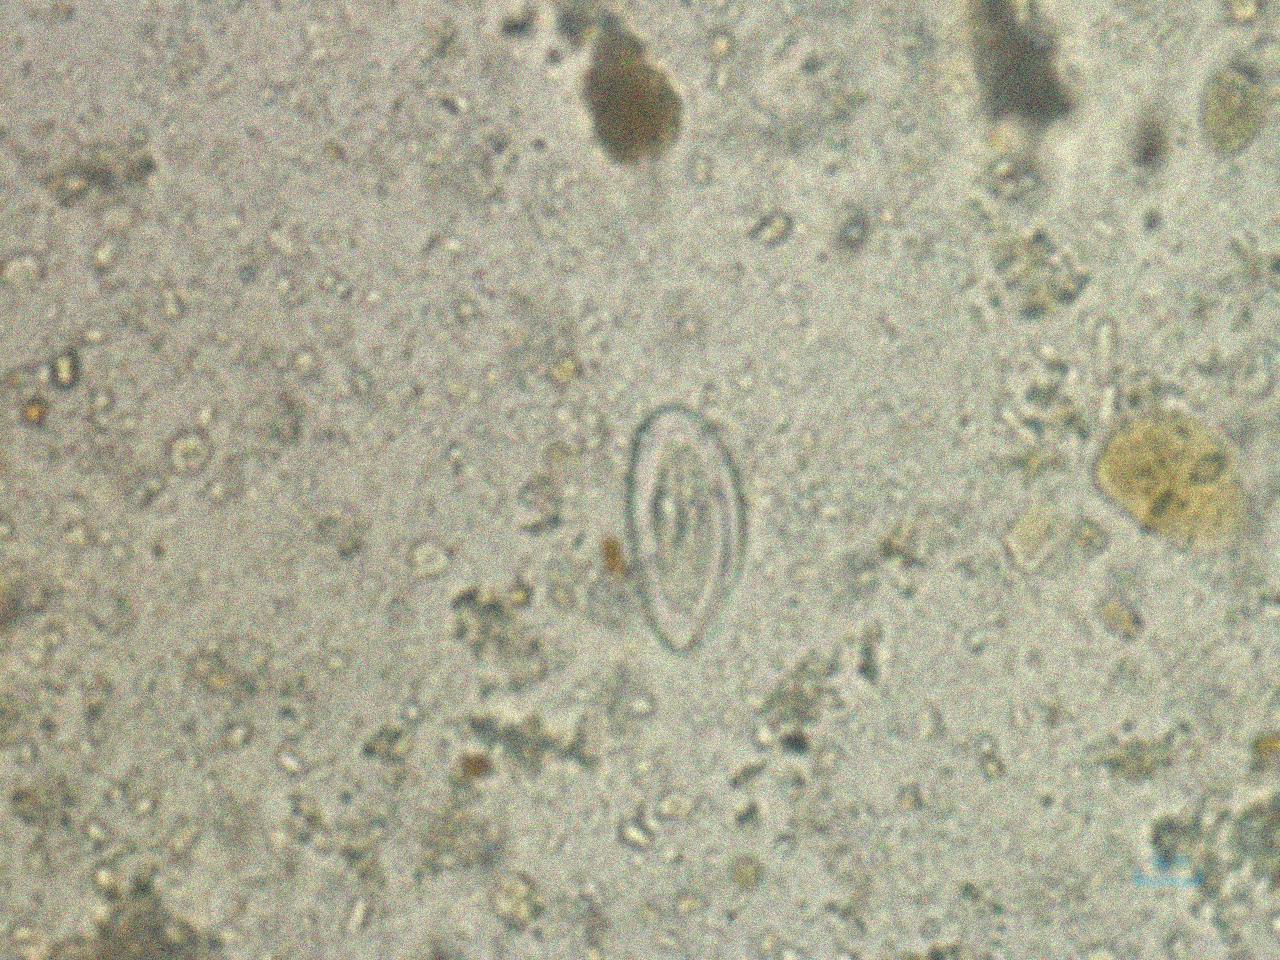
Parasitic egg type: Enterobius vermicularis